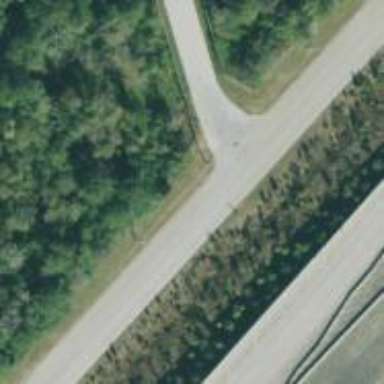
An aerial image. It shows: Primary highway with frontage road.